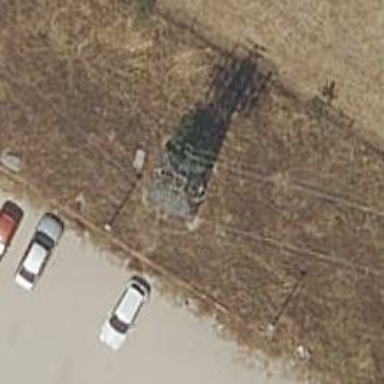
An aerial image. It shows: Lattice structure tower used for power distribution.